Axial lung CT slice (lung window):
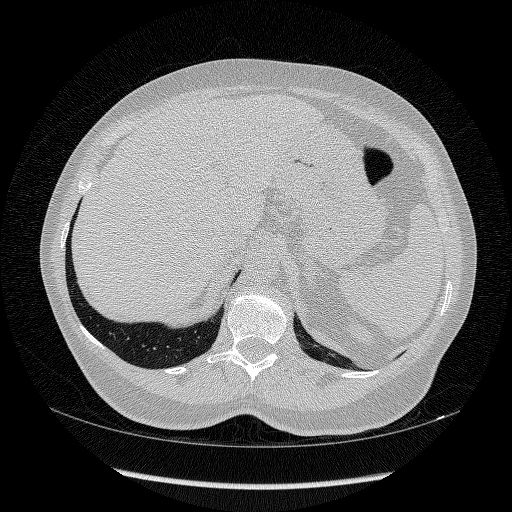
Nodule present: no